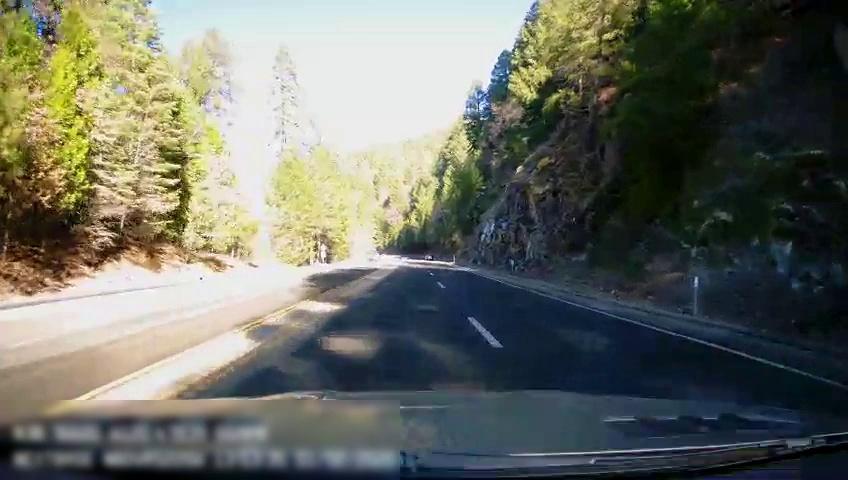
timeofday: Day
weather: Sunny
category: Drivable Space
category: Lanes | Current Lane
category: Lanes | Alternate Lane
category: Lanes | Current Lane
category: Lanes | Alternate Lane
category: Lanes | Opposite Lane
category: Lanes | Opposite Lane
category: Lanes | Opposite Lane